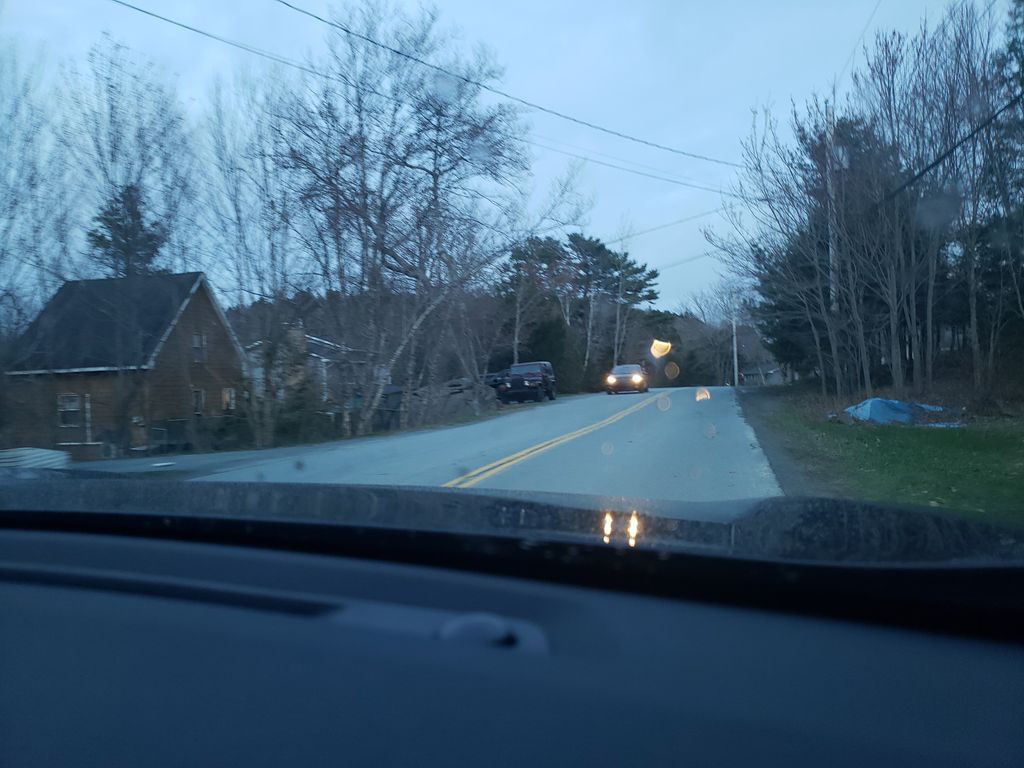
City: halifax